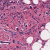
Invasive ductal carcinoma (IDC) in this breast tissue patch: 1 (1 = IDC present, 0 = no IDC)